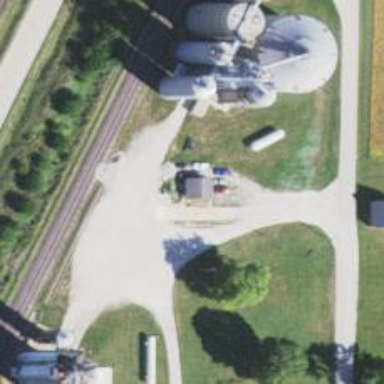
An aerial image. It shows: Silo.